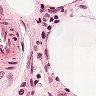
Metastatic tissue present: no